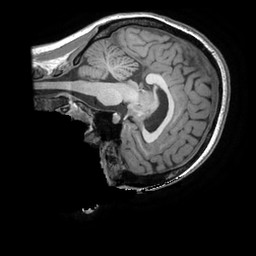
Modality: T1w
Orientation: sagittal
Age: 26
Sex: female
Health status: healthy
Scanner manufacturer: ge